Brain MRI, t1w sequence, axial 2D slice.
Patient: age 44, sex F, weight 95 kg, height 1.95 m
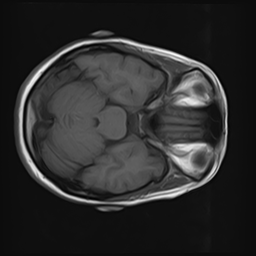